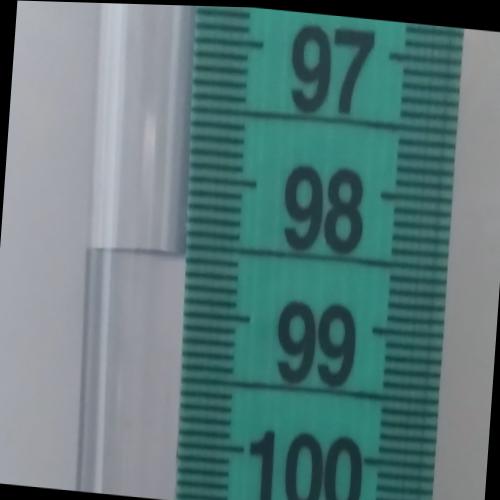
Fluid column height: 98.6 cm